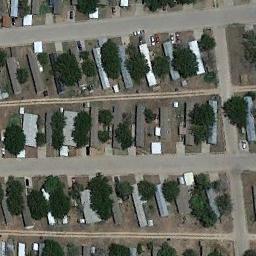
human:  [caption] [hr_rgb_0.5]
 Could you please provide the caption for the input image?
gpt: The mobile home park has some mobile homes arranged in lines and some trees are among these mobile homes .

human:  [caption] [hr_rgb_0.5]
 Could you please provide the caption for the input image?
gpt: The mobile home park is on the bare land next to the road .

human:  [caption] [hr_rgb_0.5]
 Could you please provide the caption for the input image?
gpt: There are three rows of mobile homes .

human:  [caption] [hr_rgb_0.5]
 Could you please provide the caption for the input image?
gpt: There are some buildings and green trees in the mobile home park .

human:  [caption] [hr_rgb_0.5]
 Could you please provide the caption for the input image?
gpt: Many buildings are in the mobile home park .